Question: I am staring to develop an app which monitors the camera preview, and does some image processing on it and displays int on a canvas. Just as a diagnostic I have the following code:
'''
camera = Camera.open();
ImageFormat imf = new ImageFormat();
Camera.Parameters param = camera.getParameters();
param.setPreviewSize(128, 128);
preview_format = param.getPreviewFormat();
Camera.Size sz = param.getPreviewSize();
myimage = new int[sz.width*sz.height];
'''
At run time it reports that preview_format is 17 which I understand is "NV21".
Later I have:
'''
camera.setPreviewCallback(new PreviewCallback()
{
public void onPreviewFrame(byte[] _data, Camera _camera)
{
YUV_NV21_TO_RGB(myimage , _data, 128, 128) ;
}
});
'''
The function YUV_NV21_TO_RGB was taken from <URL>.
Meanwhile in another thread I have:
'''
canvas.drawBitmap(
myimage, // the int array
0, // where to start in the array
128, // the stride ???
200, // x coord of where to display
200, // y coord of where to display
128, // wid
128, // ht
false, // alpha used?
null); // the paint used
'''
The resulting image can be seen amongst other diagnostics in the square below. The stripes change as I move the phone around and appear to in some way correspond to what the camera is pointing at, but clearly it has been mangled. I tried using an alternative function found <URL>, and another from wikipedia, but with seemingly identical results. Any ideas?
One thought I had was that perhaps NV21 may not completely specify the format - maybe its a class of formats, where you need to go on and specify the bits per pixel or similar.
An extra clue - if I cover the camera completely, the square goes entirely pure green.

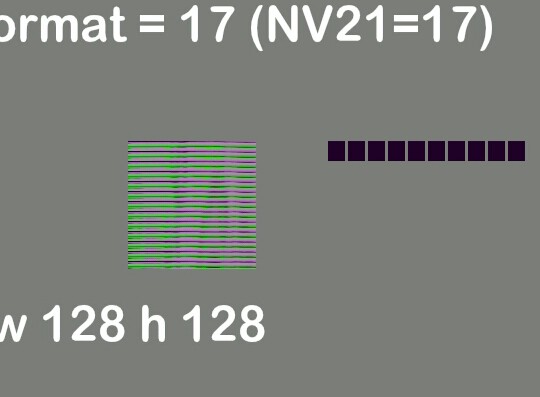
Answer: Your preview size is not 128 by 128 because you fail to set it. You set it on the 'Camera.Parameters' instance but you don't apply it to the camera.
You need to add the following line:
'''
camera.setParameters(param);
'''
And it's probably safe to get the parameters directly from the 'Camera' instance:
'''
preview_format = camera.getPreviewFormat();
Camera.Size sz = camera.getPreviewSize();
'''